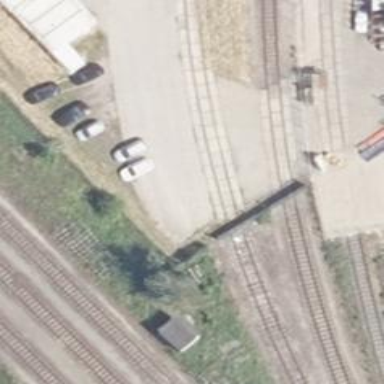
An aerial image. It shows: Railway level crossing.